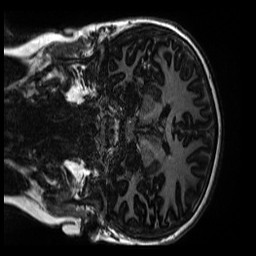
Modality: MP2RAGE
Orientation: coronal
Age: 11
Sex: male
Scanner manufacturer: siemens
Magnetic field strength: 3 T
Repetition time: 4 s
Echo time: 0.00303 s